Question: I have never worked with XML before and while I keep trying to piece together things on the net, I am getting nowhere (and in more ways than one!)
I am trying to set up a vba module that will run when someone clicks a button on Access form. The function will use the passed ISBN# and with the ISBNDB.com API return the different attributes of the book.
I've already got my Access String for the API: <URL>
I need to know how to go about using the data to parse what is returned into one of my tables, such as Title, Author, Publisher, etc.
Here is the visual tree that is returned by my Access String:

Can anyone assist me with this? As said, I keep trying to piece the process together from the web and am getting absolutely nowhere.
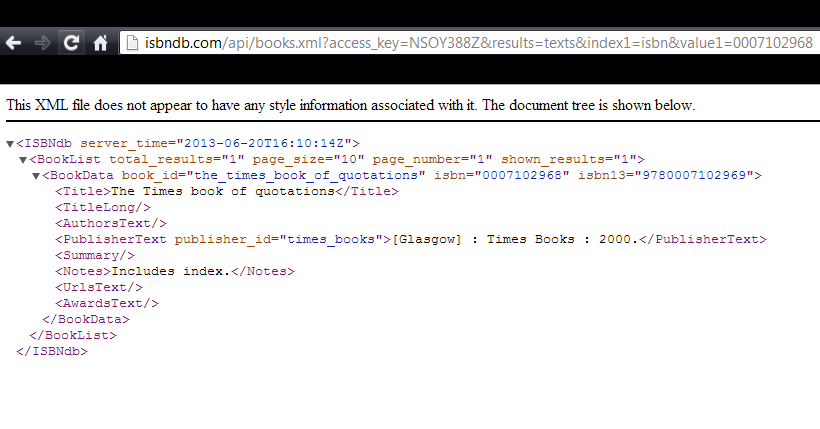
Answer: You can load an XML DOM document from your URL, then use its methods to access text from selected nodes. The following sample uses XPath to identify the nodes, but other methods are available, too: 'getElementsByTagName'; 'SelectNodes'; etc.
I wrote this sample with late binding. You may prefer to develop with early binding while you explore the document methods and properties ... set a reference for .
'''
Dim strUrl As String
Dim strXPathBase As String
' early binding requires reference to Microsoft XML
'Dim objDoc As MSXML2.DOMDocument
'Set objDoc = New MSXML2.DOMDocument
' late binding, no reference required
Dim objDoc As Object
Set objDoc = CreateObject("MSXML2.DOMDocument")
strUrl = "https://isbndb.com/api/books.xml" & _
"?access_key=NSOY388Z&results=texts" & _
"&index1=isbn&value1=<PHONE>"
objDoc.async = False
objDoc.Load strUrl
strXPathBase = "//ISBNdb/BookList/BookData/"
Debug.Print "Title: " & _
objDoc.SelectSingleNode(strXPathBase & "Title").Text
Debug.Print "Publisher: " & _
objDoc.SelectSingleNode(strXPathBase & "PublisherText").Text
Set objDoc = Nothing
'''